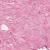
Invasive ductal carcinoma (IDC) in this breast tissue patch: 0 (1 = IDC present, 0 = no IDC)